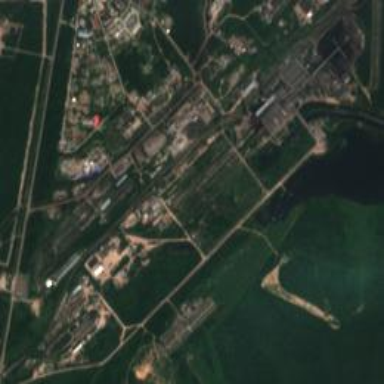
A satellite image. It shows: Industrial area with coal power plant.